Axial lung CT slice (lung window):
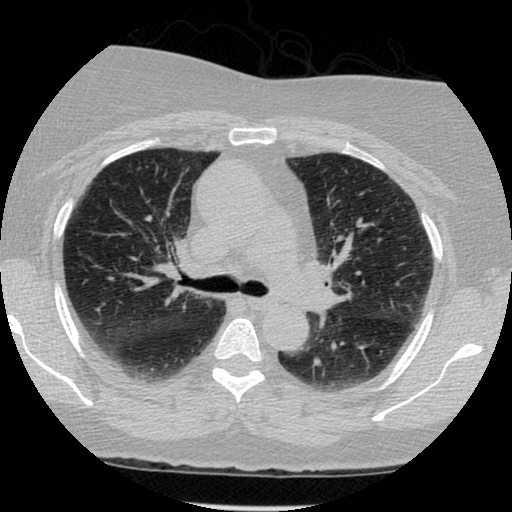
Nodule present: no